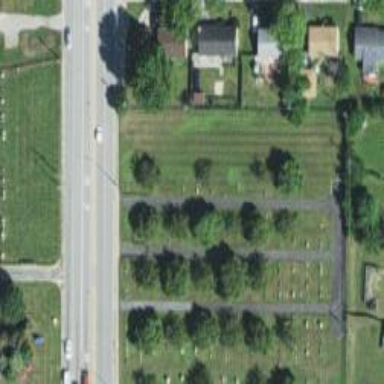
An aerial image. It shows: Cemetery.